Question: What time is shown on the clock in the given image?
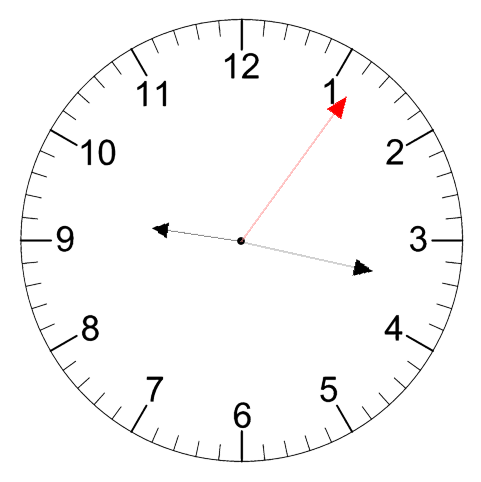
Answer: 09:17:06